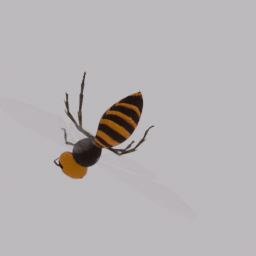
Label: animals